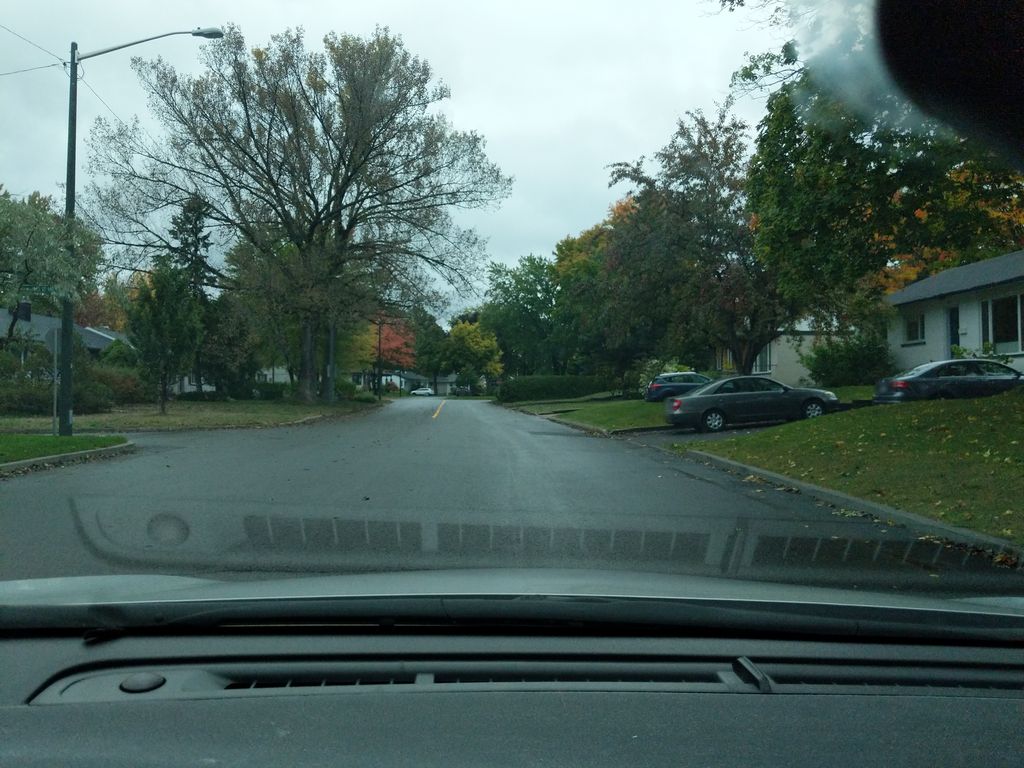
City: quebec_city